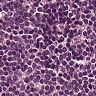
Metastatic tissue present: no